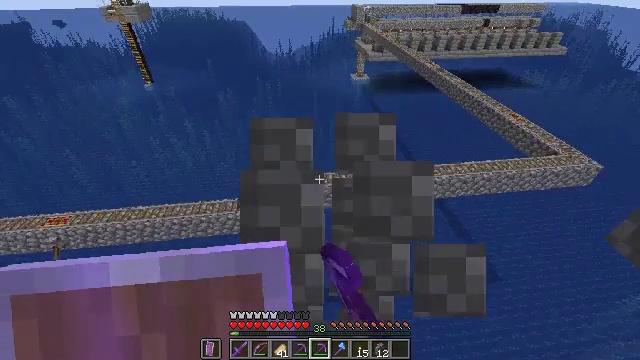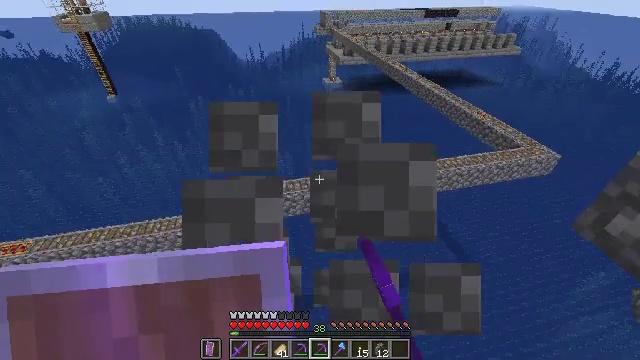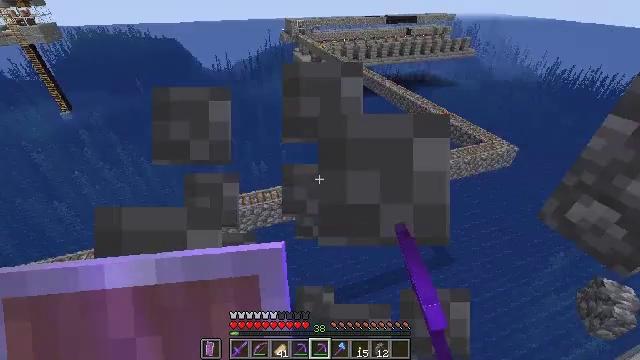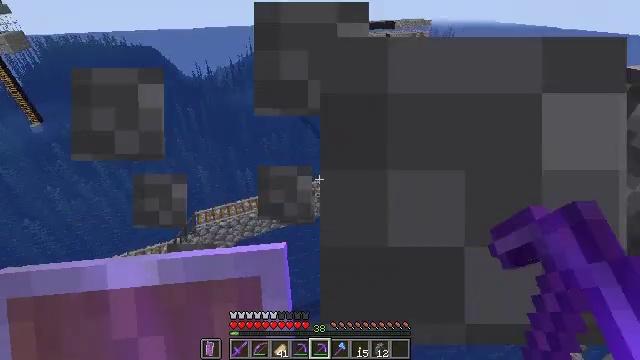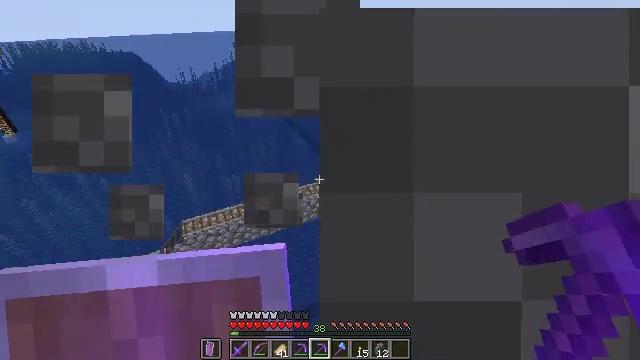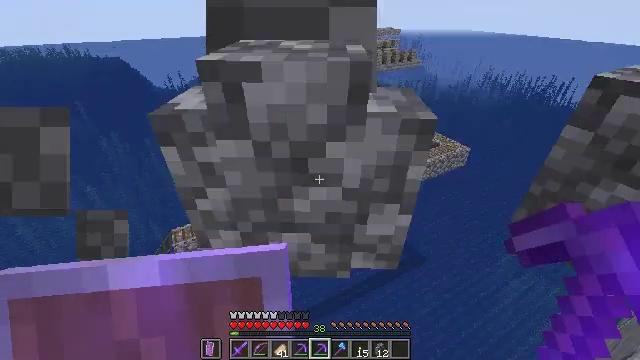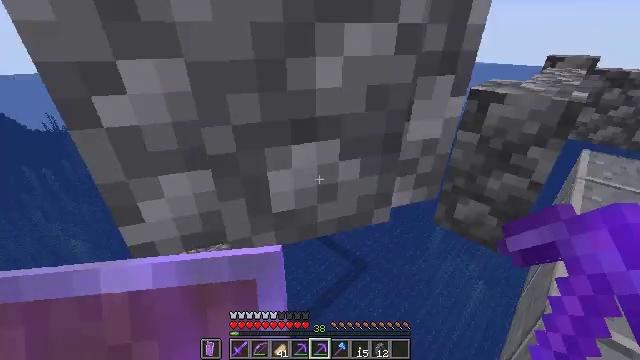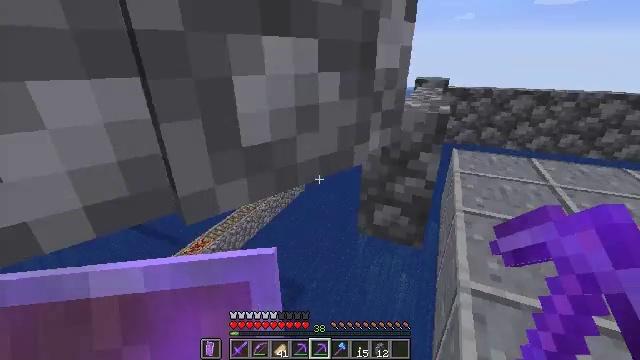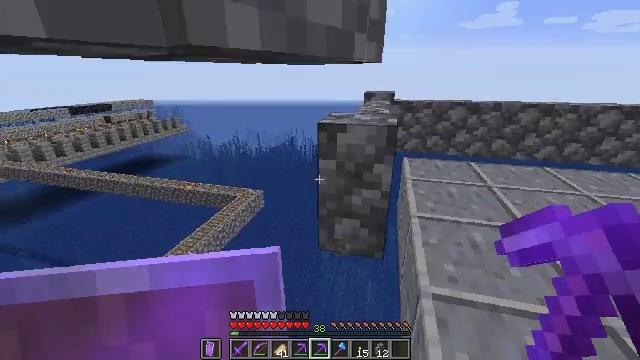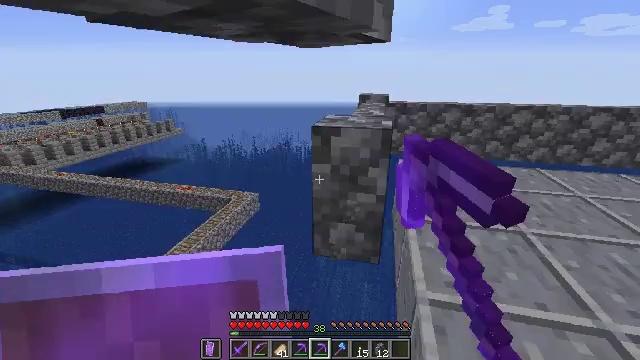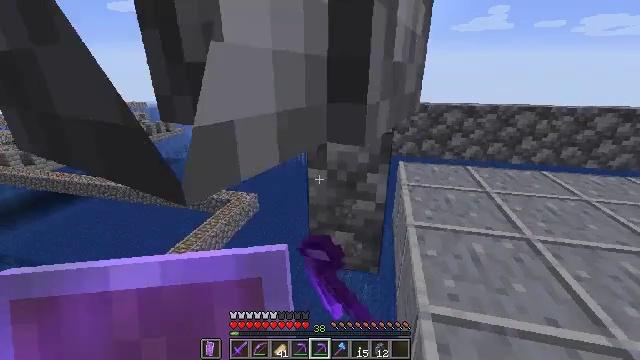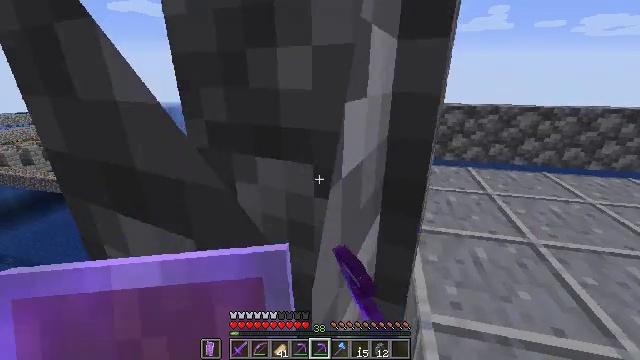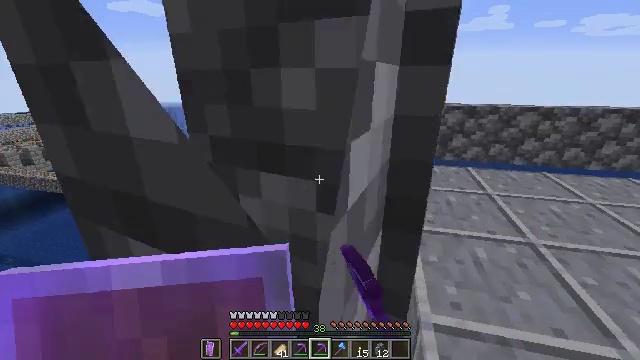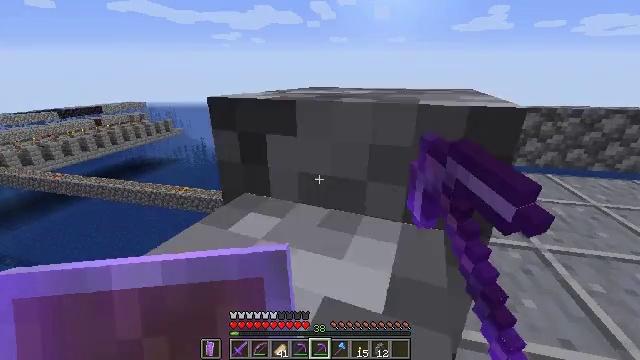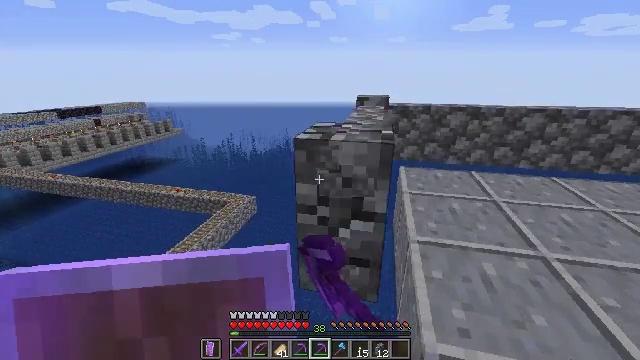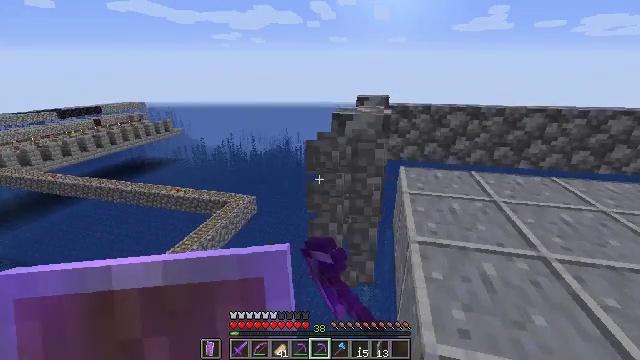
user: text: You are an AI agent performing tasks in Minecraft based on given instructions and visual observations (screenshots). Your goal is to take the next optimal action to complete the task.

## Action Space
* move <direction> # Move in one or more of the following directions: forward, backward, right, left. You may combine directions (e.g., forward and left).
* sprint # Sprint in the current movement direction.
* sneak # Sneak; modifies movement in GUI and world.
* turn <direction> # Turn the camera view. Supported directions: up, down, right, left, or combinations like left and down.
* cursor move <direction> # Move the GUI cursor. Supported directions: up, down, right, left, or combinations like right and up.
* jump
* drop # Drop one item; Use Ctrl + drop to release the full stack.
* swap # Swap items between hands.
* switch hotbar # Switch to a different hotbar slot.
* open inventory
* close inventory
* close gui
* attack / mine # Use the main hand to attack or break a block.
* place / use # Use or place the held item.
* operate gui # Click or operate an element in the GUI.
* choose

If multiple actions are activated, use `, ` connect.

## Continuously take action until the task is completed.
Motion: motion action
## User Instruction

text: Gather cobblestone wall segments.
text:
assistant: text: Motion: move forward, sneak, turn right, attack / mine
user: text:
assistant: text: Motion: move forward, sneak, turn right and up, attack / mine
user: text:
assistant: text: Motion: move forward, sneak, turn right and up, attack / mine
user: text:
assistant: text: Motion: move forward, sneak, turn right, attack / mine
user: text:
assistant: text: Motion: move forward, sneak, turn right, attack / mine
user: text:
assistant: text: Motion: move forward, sneak, turn right and up, attack / mine
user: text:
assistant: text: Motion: move forward, sneak, turn right and up, attack / mine
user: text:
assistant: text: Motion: move forward, sneak, turn right and up, attack / mine
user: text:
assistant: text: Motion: move forward, sneak, turn right, attack / mine
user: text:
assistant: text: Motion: move forward, sneak, attack / mine
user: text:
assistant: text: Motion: move forward, sneak, attack / mine
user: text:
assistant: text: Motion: move forward, sneak, attack / mine
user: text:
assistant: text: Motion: move forward, sneak, attack / mine
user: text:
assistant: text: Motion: move forward, sneak, attack / mine
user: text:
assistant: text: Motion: move forward, sneak, attack / mine
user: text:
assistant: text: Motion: move forward, sneak, attack / mine
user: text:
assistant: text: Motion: move forward, sneak, attack / mine
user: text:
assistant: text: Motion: move forward, sneak, attack / mine
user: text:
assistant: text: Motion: move forward, sneak, turn right and up, attack / mine
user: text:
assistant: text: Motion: move forward, sneak, attack / mine
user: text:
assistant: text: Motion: move forward, sneak, attack / mine
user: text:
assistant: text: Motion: move forward, sneak, attack / mine
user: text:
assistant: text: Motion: move forward, sneak, attack / mine
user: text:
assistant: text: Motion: move forward, sneak, turn right and up, attack / mine
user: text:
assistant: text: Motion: move forward, sneak, turn right and up, attack / mine
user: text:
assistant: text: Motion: move forward, sneak, attack / mine
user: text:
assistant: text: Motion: move forward, sneak, attack / mine
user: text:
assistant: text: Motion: move forward, sneak, attack / mine
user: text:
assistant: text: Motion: move forward, sneak, attack / mine
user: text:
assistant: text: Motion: move forward, sneak, attack / mine